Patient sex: F
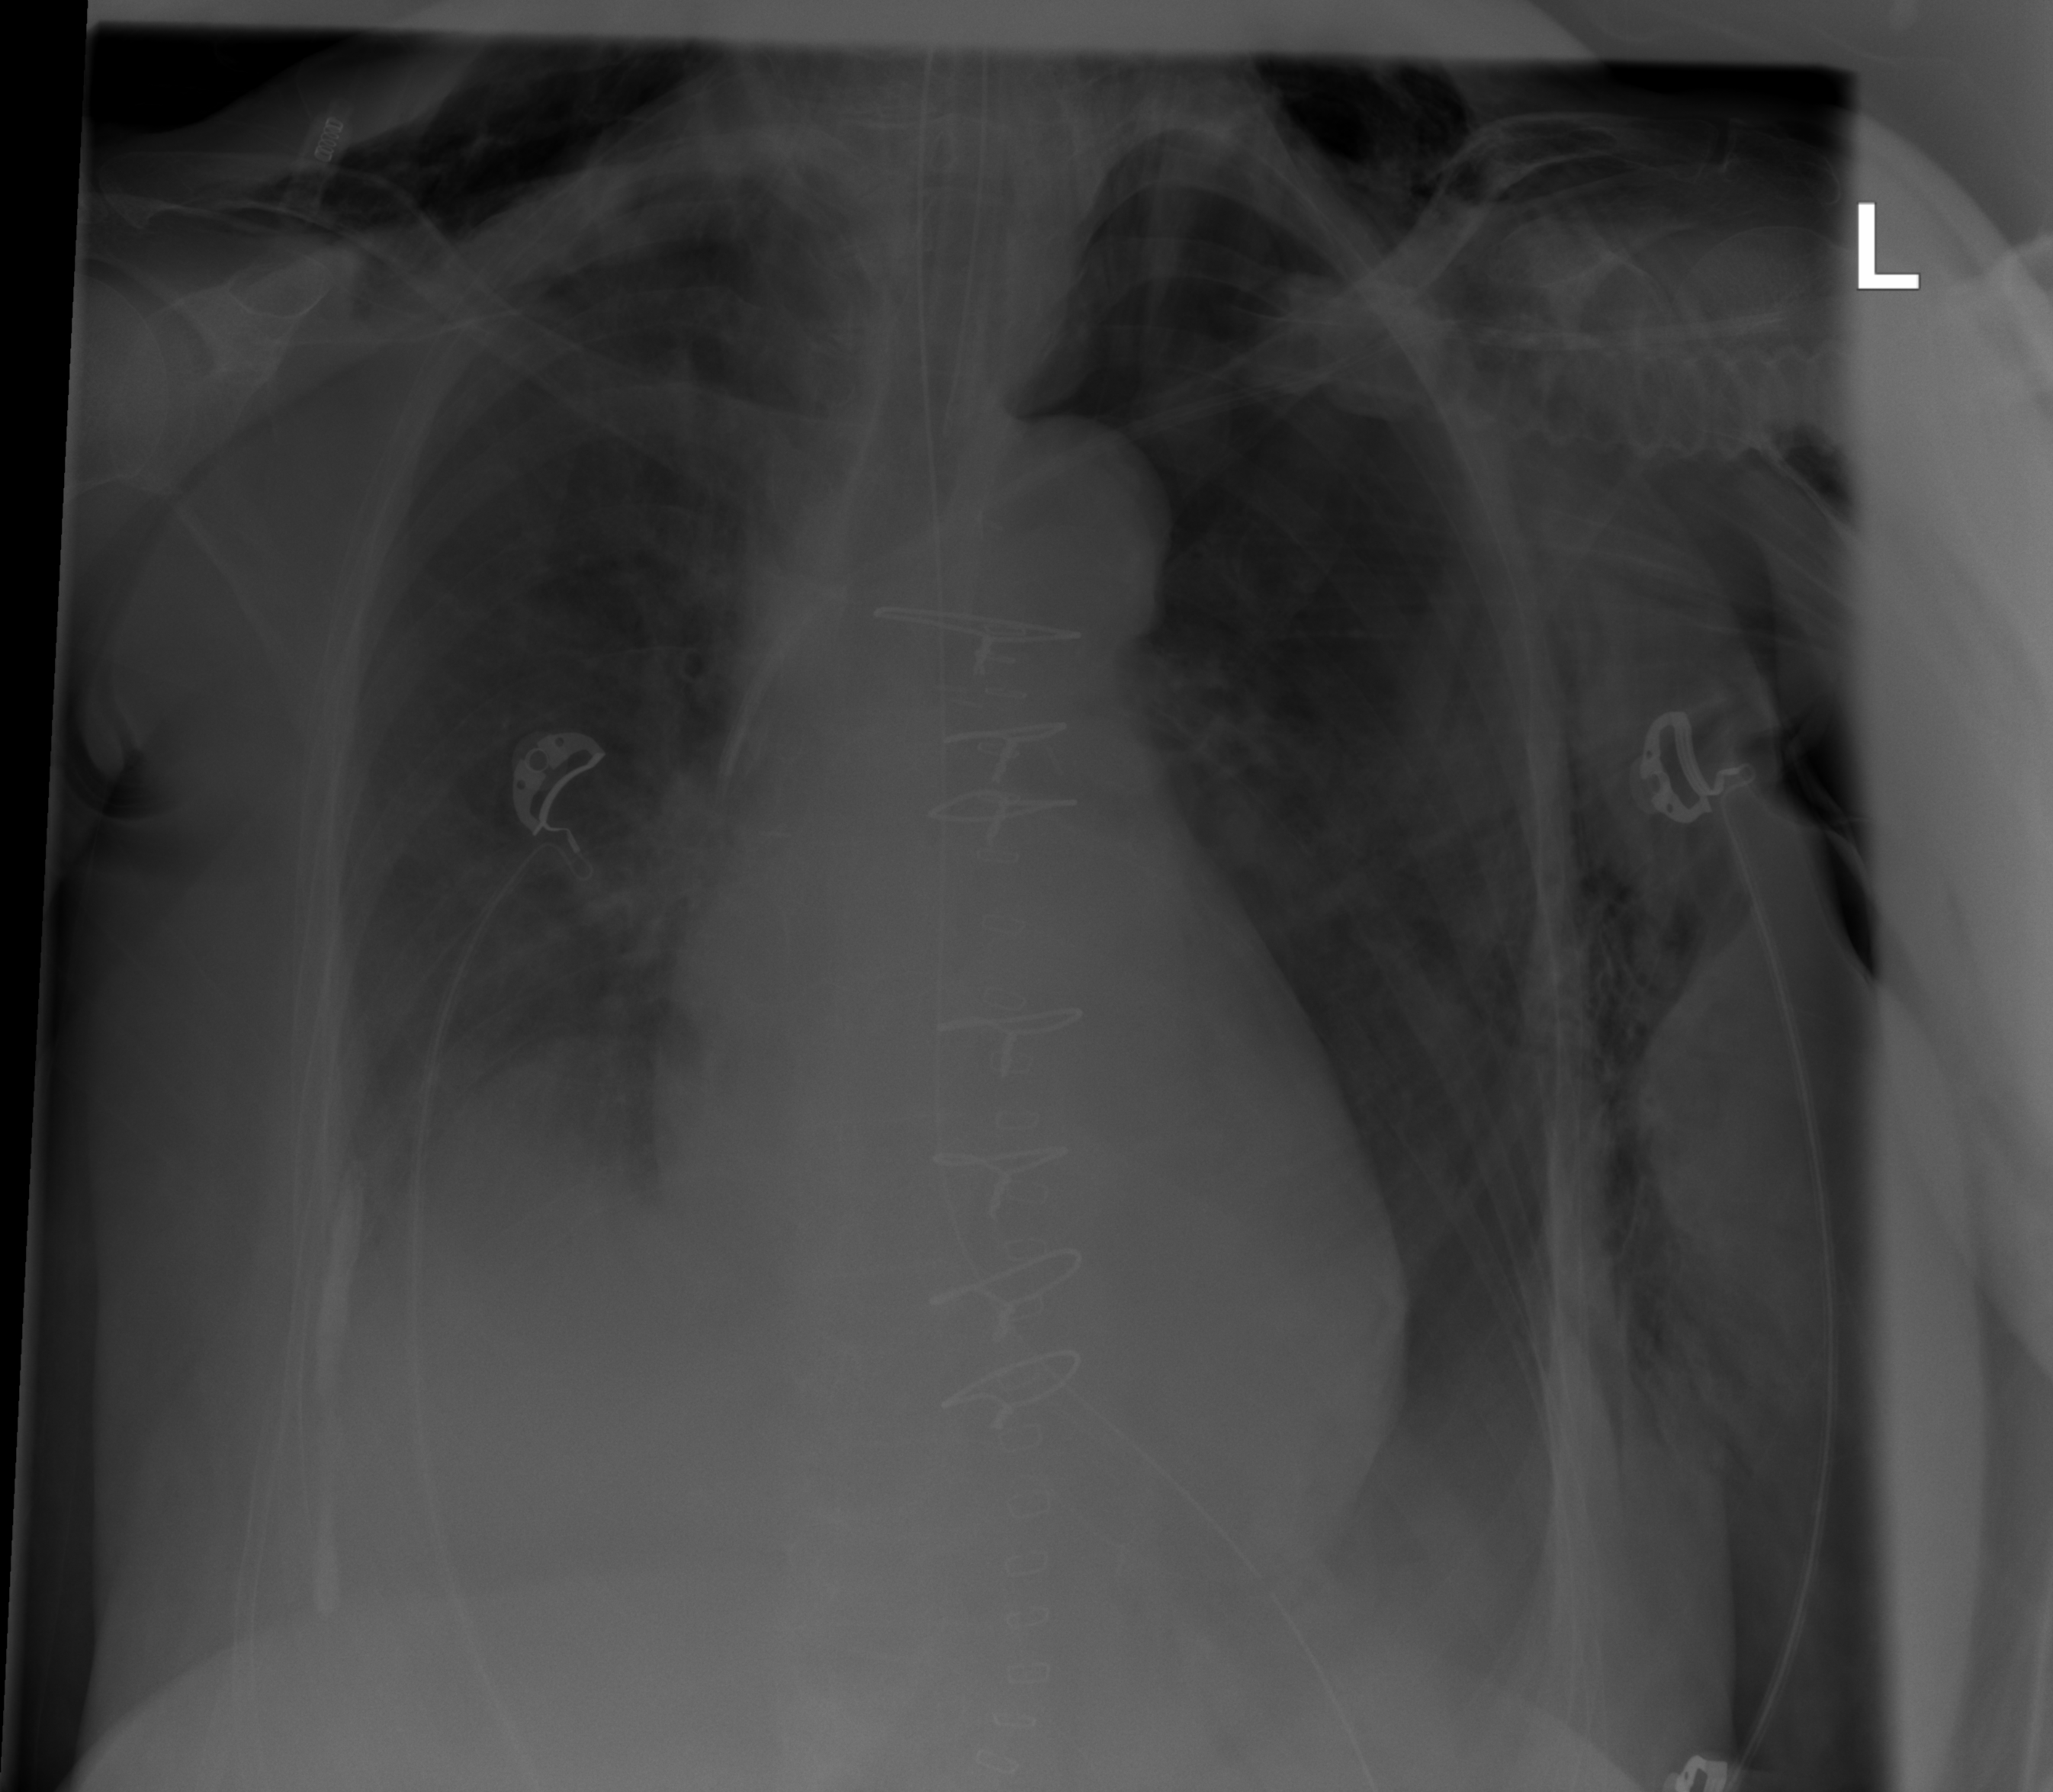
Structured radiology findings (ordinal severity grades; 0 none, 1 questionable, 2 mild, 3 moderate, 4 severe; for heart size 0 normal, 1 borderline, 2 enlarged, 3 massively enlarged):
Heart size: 2
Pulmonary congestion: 0
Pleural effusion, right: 2
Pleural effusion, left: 1
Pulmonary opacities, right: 0
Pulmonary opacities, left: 0
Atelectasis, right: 2
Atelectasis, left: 2